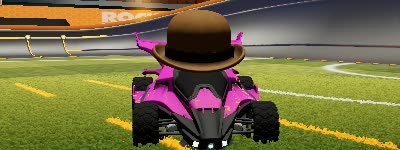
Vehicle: aftershock